Interaction volume radius: 10 \u00c5
Interaction volume height: 20 \u00c5
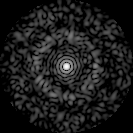
Disorder parameter: 0.8544